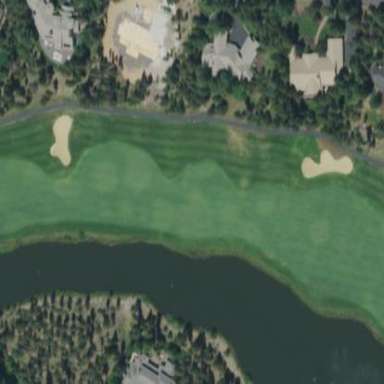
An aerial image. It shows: Grassy golf fairway.